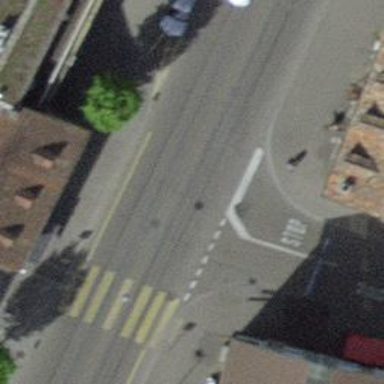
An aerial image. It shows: Tram level crossing on railway.